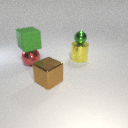
large brown metal cube to the left of large yellow metal cylinder